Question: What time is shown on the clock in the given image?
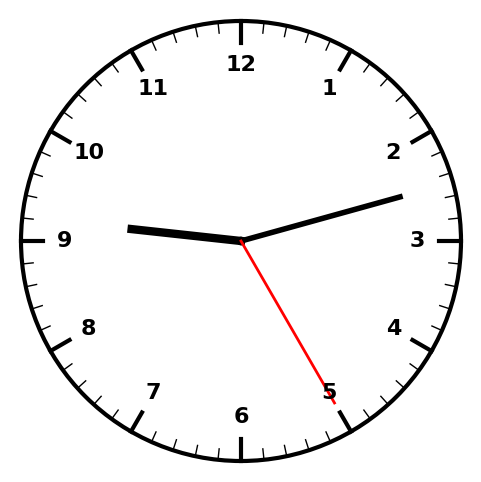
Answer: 09:12:25